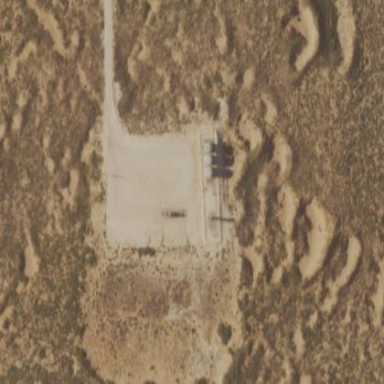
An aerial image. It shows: Wellsite surrounded by sand.